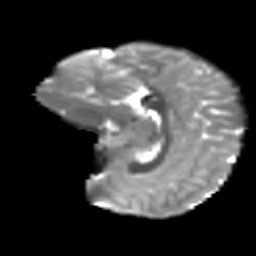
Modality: T2w
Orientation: sagittal
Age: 10
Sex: female
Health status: ill
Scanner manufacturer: ge
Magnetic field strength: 3 T
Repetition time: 6.752 s
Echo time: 0.079 s